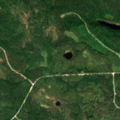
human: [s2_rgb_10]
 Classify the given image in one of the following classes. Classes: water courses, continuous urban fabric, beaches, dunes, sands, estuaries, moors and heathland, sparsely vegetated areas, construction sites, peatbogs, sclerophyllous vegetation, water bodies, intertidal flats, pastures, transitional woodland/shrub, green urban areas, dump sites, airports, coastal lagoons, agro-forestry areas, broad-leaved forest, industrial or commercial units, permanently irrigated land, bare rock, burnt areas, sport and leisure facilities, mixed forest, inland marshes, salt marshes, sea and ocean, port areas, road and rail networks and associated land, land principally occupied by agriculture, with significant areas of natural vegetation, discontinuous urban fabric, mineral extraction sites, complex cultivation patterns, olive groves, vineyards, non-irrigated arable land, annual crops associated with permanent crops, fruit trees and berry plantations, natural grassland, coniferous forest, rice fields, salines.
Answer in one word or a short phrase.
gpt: coniferous forest, mixed forest